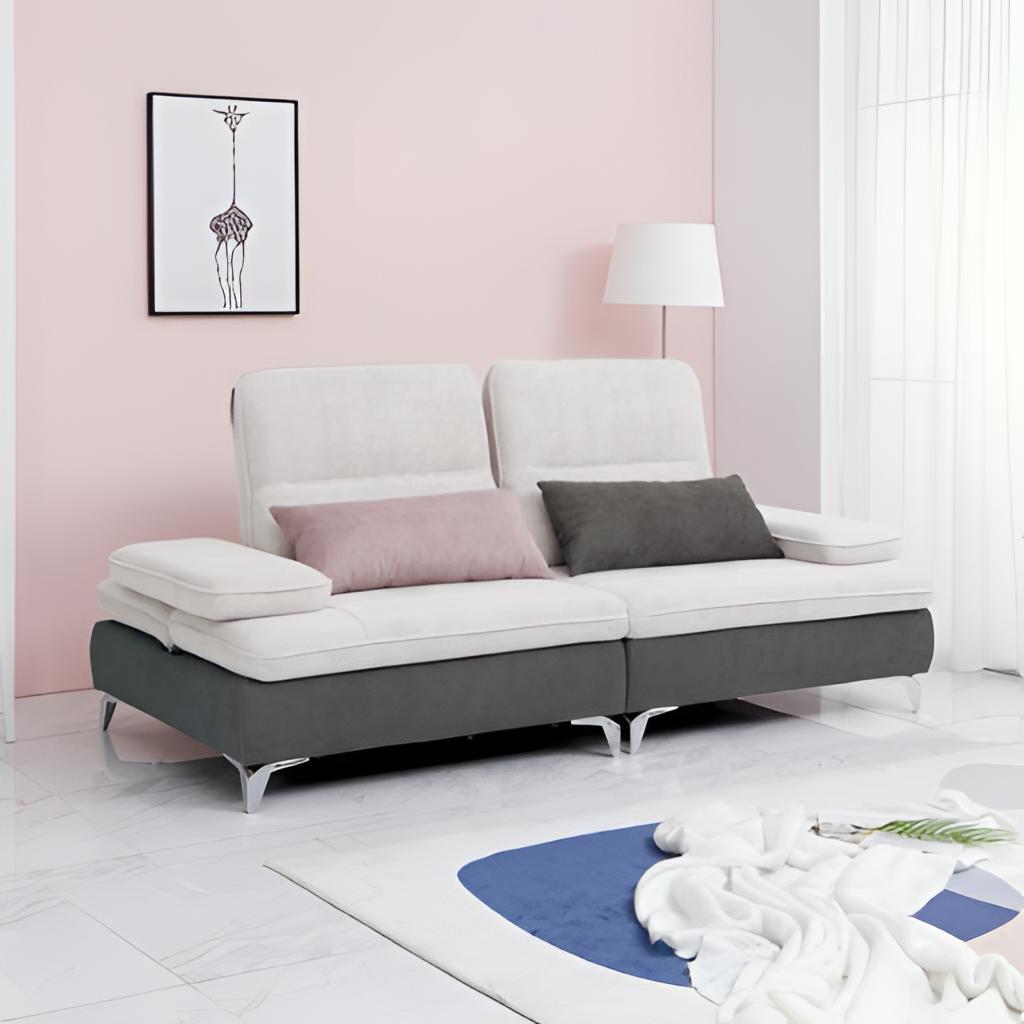
living room, white fabric sofa, contemporary, paint wallpaper, with solid pattern, white tile flooring, with large square pattern